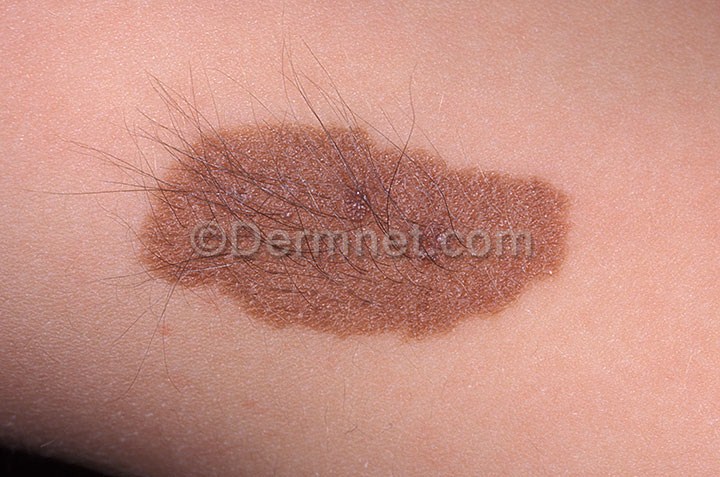
Disease: Melanoma Skin Cancer Nevi and Moles